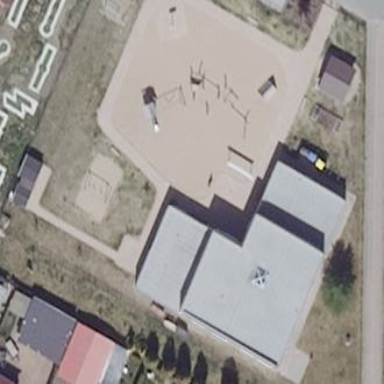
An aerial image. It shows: Kindergarten.